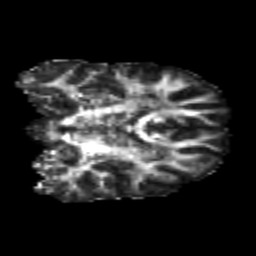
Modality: FA
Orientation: coronal
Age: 21
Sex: male
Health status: healthy
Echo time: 0.074 s